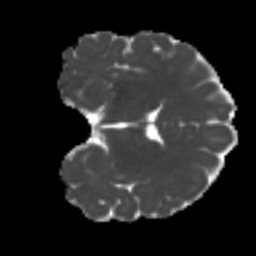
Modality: MD
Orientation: coronal
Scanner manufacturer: siemens
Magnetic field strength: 3 T
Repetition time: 4 s
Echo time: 0.0594 s